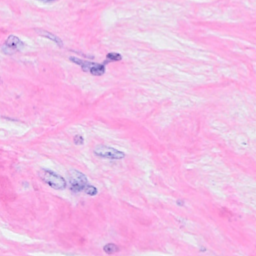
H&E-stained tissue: Breast